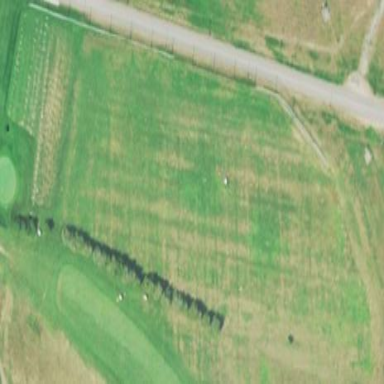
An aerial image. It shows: Grassy area used as driving range for golf.